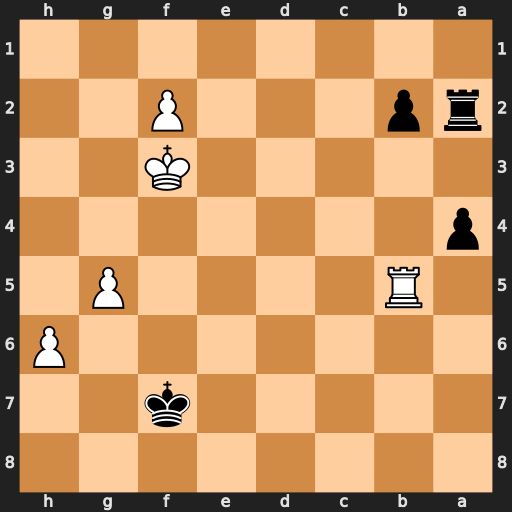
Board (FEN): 8/5k2/7P/1R4P1/p7/5K2/rp3P2/8
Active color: b
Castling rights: -
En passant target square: -
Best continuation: Ra3+ Kf4 Rb3